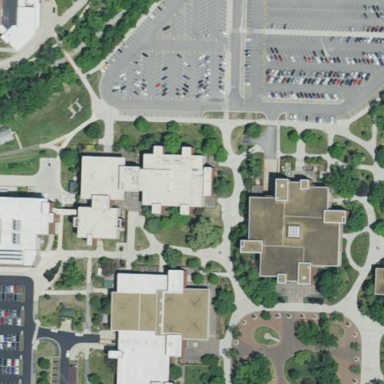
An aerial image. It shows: University building.